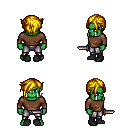
a pixel art fantasy rpg character, male body template, orc, green skin, brown long-sleeve shirt, metal pants, blonde pixie cut hairstyle, black shoes, dagger, four views (front, back, left, right), 2x2 character sprite sheet, small pixel art, hard edges, no anti-aliasing